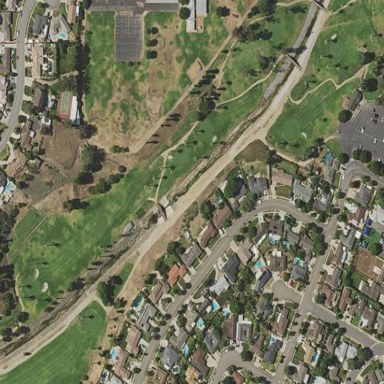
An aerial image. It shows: Golf course.